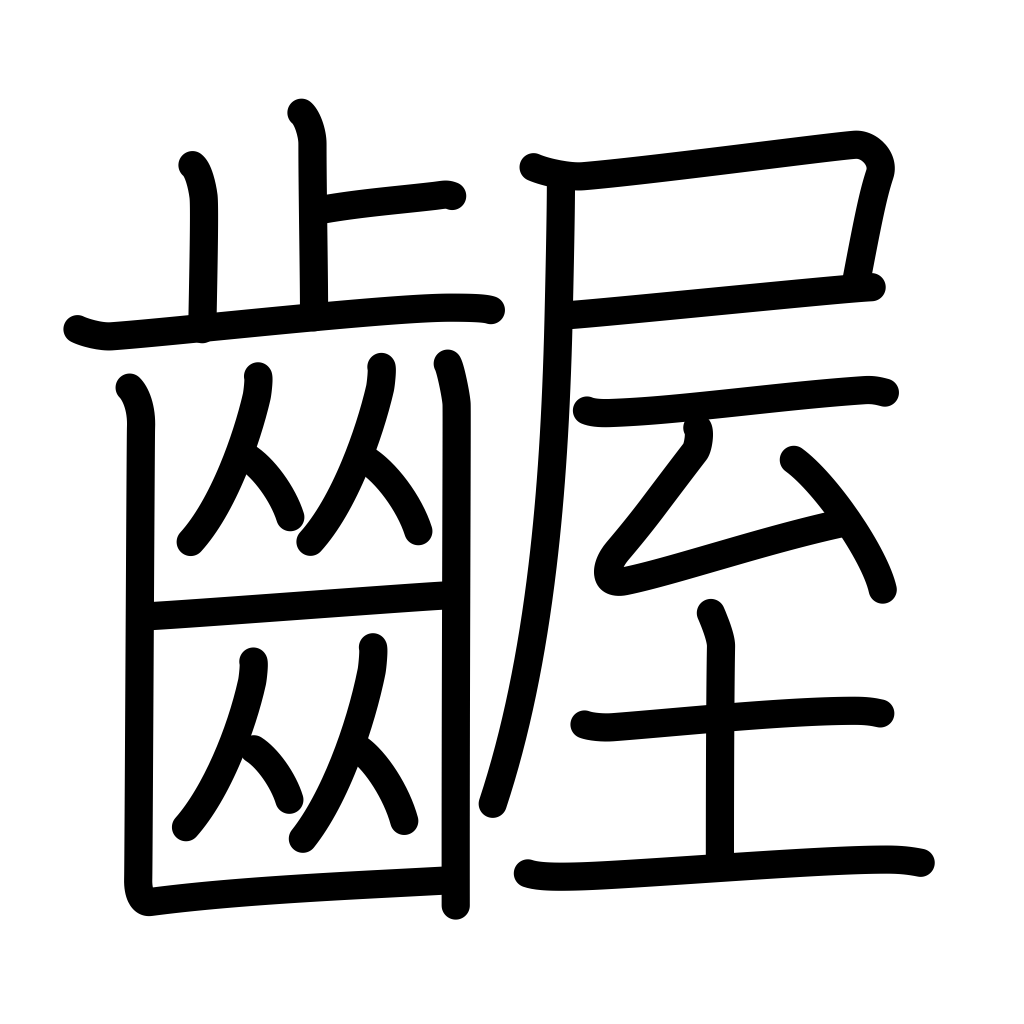
Meaning: grating the teeth, fretful